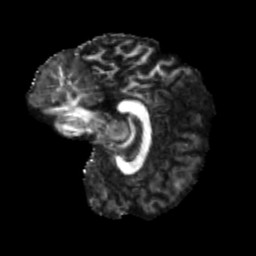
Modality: FA
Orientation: sagittal
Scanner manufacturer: siemens
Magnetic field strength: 3 T
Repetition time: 4 s
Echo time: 0.0594 s